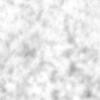
Label: no_change